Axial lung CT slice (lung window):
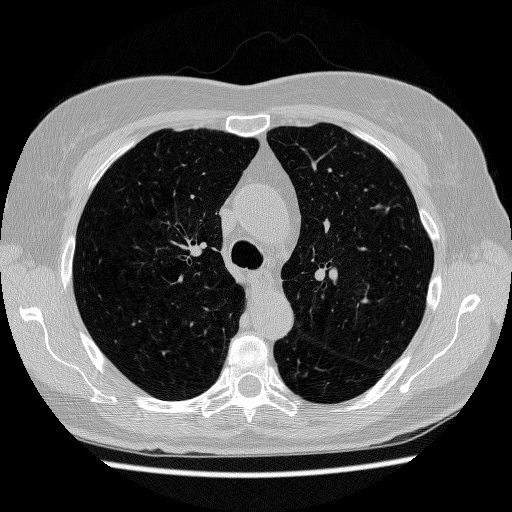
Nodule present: no